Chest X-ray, PA view. Patient: 31 years old, sex F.
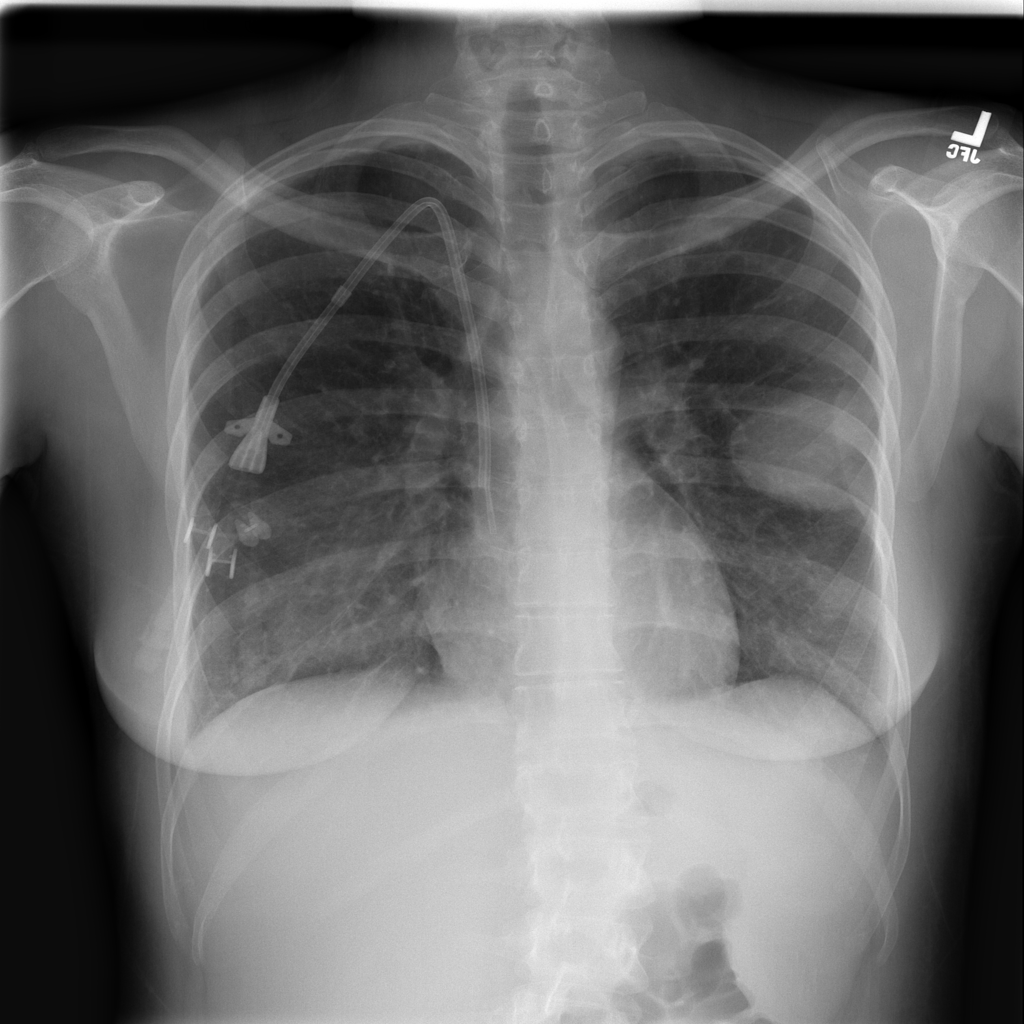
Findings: Effusion, Infiltration, Mass